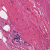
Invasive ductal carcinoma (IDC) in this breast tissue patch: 0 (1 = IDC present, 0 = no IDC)